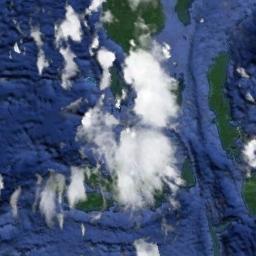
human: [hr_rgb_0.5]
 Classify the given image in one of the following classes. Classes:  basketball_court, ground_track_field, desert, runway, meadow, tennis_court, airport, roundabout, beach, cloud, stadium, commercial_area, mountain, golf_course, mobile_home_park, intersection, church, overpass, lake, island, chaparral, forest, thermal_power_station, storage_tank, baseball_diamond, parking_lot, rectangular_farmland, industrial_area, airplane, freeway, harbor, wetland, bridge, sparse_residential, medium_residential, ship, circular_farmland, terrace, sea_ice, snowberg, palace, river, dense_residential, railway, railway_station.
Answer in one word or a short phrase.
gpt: cloud